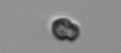
Label: Heterocapsa_rotundata